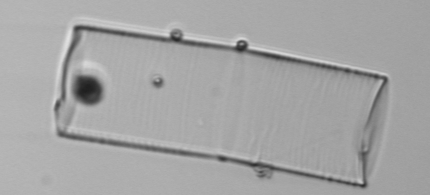
Label: Guinardia_flaccida